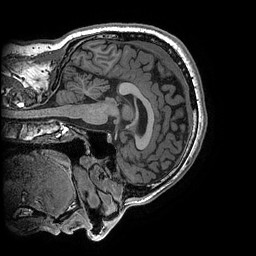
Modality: T1w
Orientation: sagittal
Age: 29
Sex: male
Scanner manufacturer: ge
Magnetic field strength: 3 T
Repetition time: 0.008184 s
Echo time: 0.003192 s